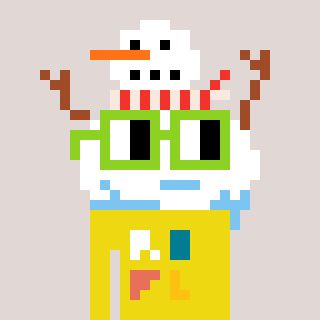
a pixel art character with square light green glasses, a snowman-shaped head and a yellow-colored body on a warm background